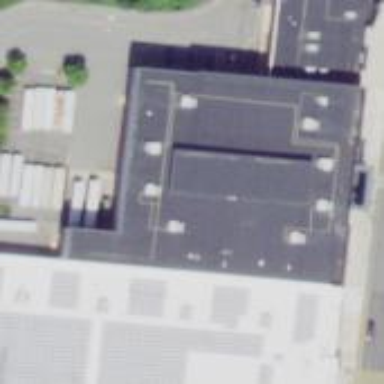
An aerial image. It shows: Building.